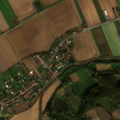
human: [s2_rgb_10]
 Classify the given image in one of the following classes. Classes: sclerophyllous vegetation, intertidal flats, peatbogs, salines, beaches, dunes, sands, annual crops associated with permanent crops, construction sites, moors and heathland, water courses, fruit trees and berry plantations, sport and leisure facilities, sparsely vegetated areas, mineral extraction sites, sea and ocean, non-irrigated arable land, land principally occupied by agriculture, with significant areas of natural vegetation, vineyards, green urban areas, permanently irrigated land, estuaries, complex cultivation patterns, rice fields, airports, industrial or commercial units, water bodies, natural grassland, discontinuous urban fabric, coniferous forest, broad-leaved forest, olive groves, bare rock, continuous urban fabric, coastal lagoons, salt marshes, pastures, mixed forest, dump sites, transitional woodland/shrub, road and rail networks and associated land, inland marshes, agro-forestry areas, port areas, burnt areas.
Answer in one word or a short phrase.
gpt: discontinuous urban fabric, non-irrigated arable land, vineyards, complex cultivation patterns, land principally occupied by agriculture, with significant areas of natural vegetation, broad-leaved forest